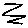
Label: zigzag